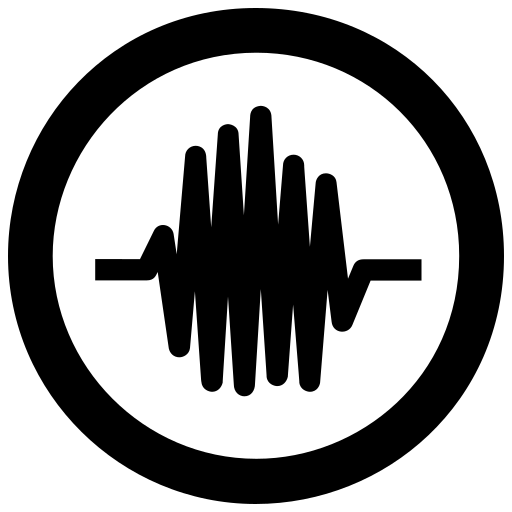
Tags: icon, FontAwesome, fa-icon, brand, creative, commons, sampling